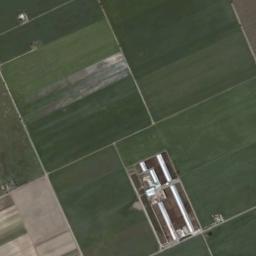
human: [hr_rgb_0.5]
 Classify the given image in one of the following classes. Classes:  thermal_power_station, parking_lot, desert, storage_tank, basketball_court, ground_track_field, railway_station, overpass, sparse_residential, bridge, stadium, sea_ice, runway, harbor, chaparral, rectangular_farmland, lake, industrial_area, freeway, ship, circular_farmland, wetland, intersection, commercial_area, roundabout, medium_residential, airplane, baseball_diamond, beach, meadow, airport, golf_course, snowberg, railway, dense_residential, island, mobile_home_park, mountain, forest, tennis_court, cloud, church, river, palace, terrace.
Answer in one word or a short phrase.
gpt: rectangular_farmland